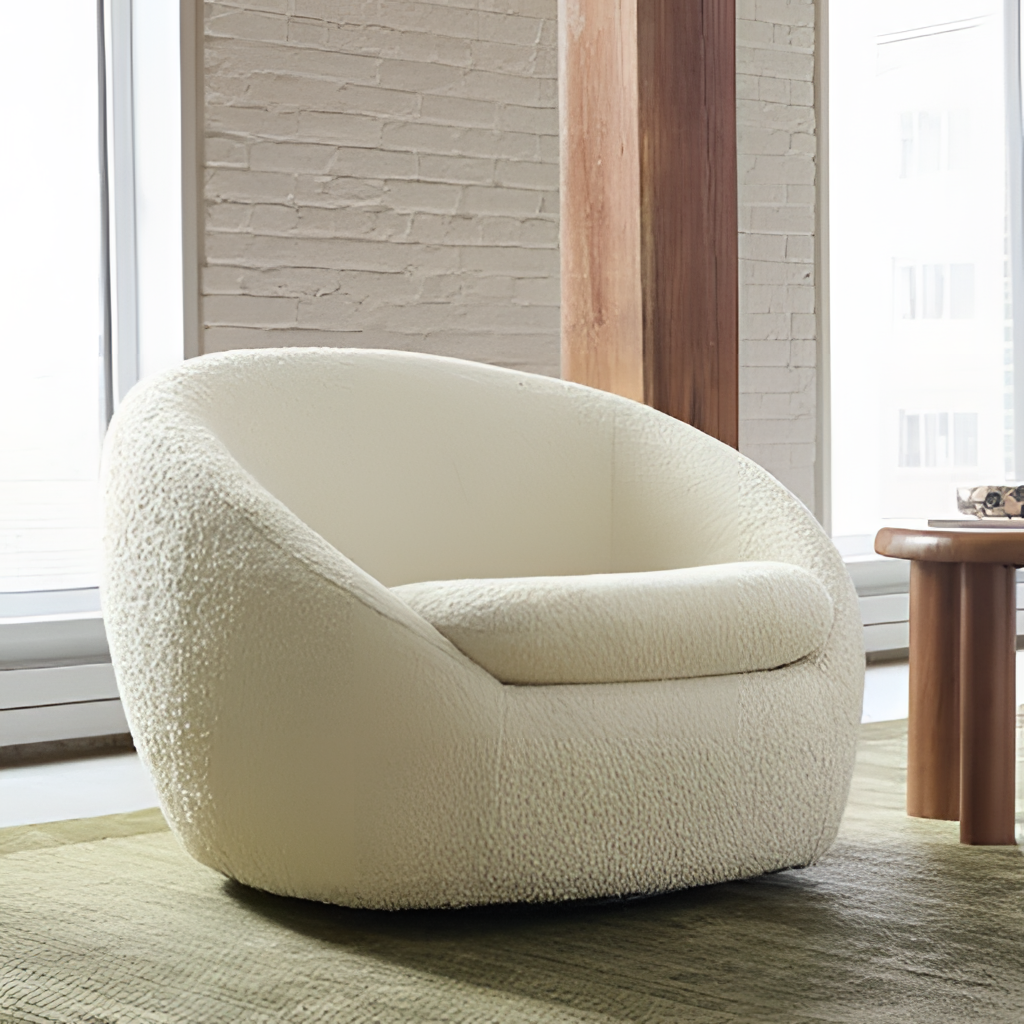
cream fabric armchair, living room, contemporary, carpet flooring, with textured pattern, cream brick wallpaper, with solid pattern